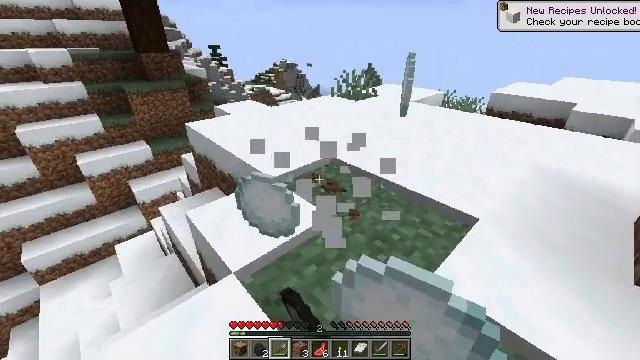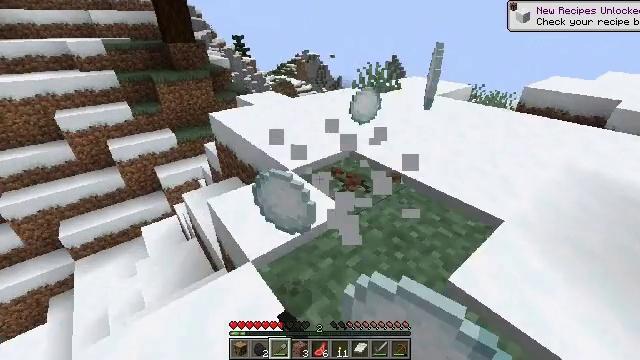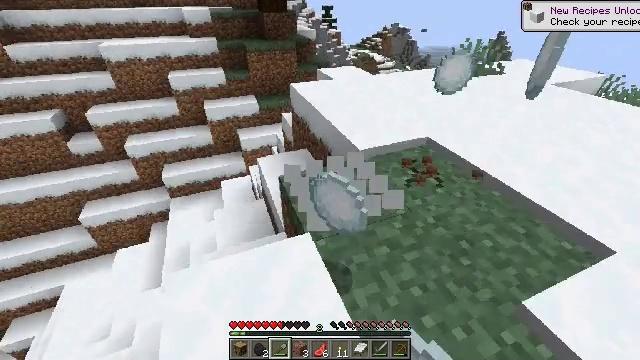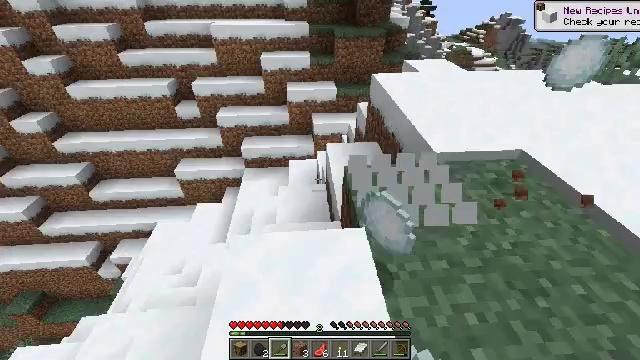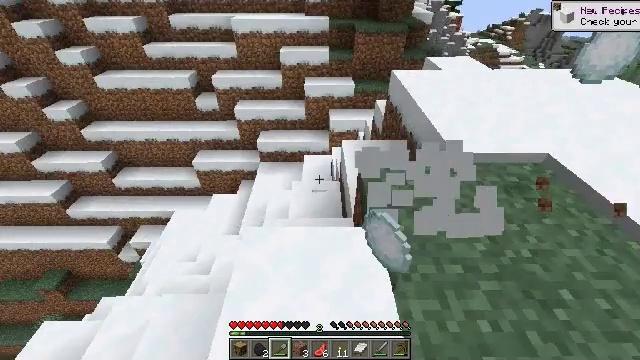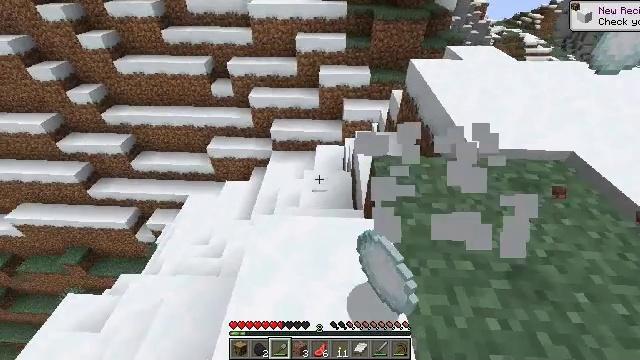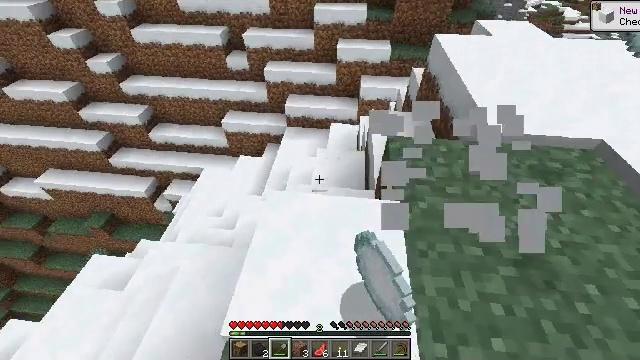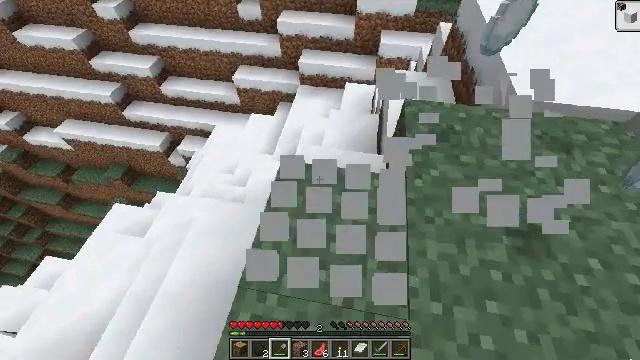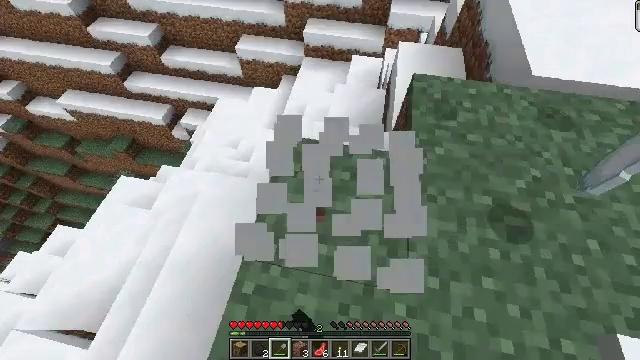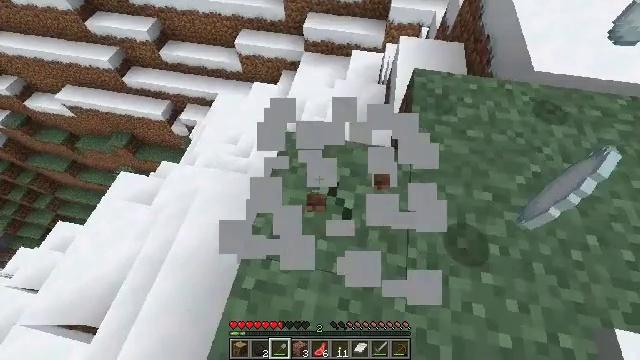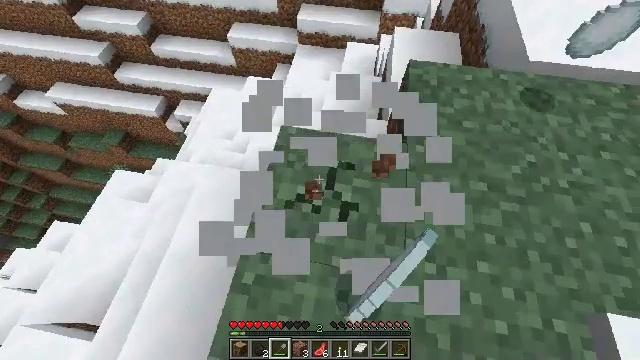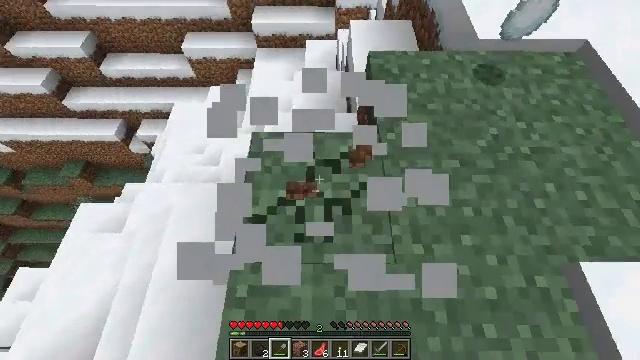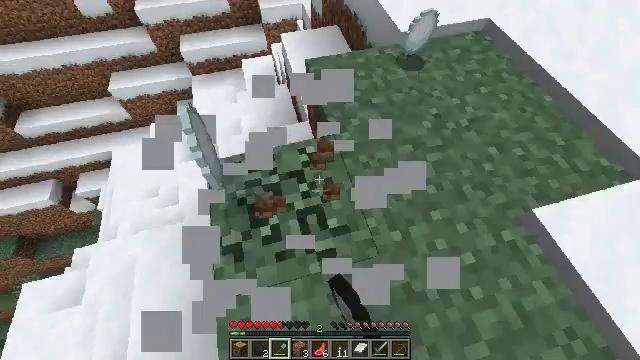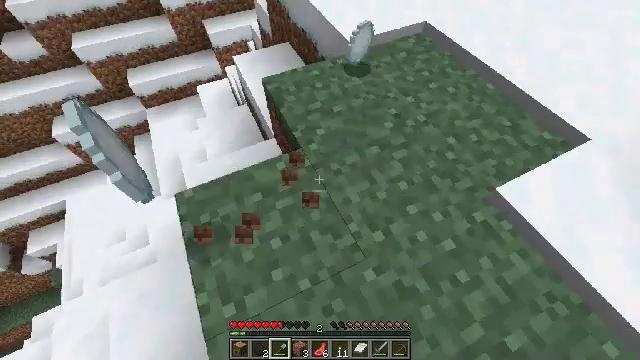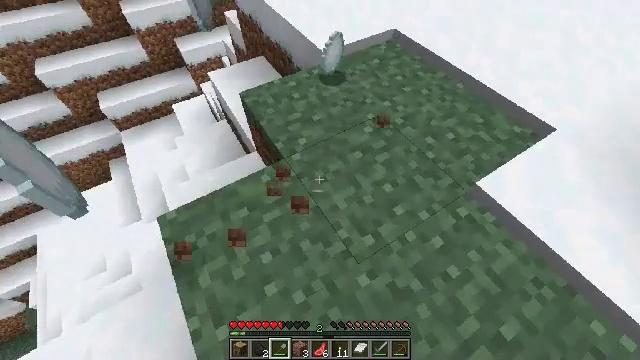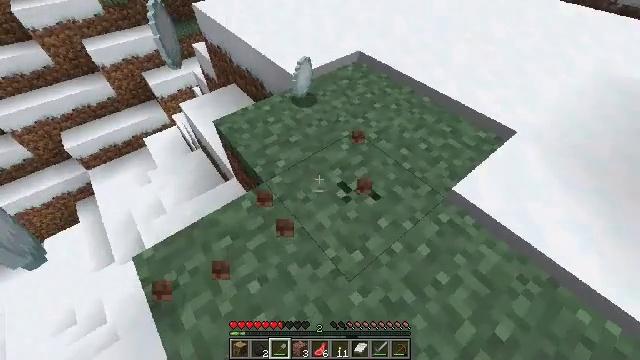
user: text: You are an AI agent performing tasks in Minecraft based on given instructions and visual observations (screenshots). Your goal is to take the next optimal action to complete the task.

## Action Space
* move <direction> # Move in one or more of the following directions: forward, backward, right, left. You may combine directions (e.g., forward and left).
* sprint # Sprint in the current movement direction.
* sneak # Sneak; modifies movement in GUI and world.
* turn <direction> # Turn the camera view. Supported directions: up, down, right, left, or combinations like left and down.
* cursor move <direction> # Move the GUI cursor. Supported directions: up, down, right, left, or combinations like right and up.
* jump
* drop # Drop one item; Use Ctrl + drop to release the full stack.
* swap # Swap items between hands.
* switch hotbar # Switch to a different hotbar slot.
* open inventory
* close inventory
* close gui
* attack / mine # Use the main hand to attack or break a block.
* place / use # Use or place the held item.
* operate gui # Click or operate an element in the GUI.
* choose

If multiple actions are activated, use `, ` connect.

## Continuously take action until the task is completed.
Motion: motion action
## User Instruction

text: Dig up the snow layers.
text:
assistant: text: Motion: turn left and down, attack / mine
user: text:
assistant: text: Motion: turn left and down, attack / mine
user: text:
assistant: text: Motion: turn left and down, attack / mine
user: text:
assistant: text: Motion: turn left, attack / mine
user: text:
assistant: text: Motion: turn left and down, attack / mine
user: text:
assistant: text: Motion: turn left and down, attack / mine
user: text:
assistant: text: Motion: turn left and down, attack / mine
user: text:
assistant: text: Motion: turn left and down, attack / mine
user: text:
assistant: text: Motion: attack / mine
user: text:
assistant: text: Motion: turn right and down, attack / mine
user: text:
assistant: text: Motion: turn right, attack / mine
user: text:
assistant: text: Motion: turn right and up, attack / mine
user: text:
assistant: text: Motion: turn right and up, attack / mine
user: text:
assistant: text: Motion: turn right and up, attack / mine
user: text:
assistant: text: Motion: turn right and up, attack / mine
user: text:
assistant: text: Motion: move forward, turn right and up, attack / mine
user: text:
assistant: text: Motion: move forward, turn right and up, attack / mine
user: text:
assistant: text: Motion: move forward, attack / mine
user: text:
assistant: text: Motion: move forward, attack / mine
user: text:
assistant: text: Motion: move forward, attack / mine
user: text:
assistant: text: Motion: move forward, attack / mine
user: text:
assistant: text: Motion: move forward, attack / mine
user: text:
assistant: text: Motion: move forward, turn left and up, attack / mine
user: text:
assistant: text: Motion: move forward, turn left and up, attack / mine
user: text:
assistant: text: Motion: move forward, turn left, attack / mine
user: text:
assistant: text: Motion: move forward, turn left, attack / mine
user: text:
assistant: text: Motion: turn left and down, attack / mine
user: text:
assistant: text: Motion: turn left and down, attack / mine
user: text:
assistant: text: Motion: turn left and down, attack / mine
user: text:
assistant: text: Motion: attack / mine